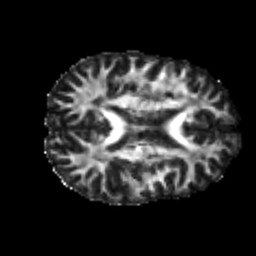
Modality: FA
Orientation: axial
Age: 20
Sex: male
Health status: healthy
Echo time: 0.074 s